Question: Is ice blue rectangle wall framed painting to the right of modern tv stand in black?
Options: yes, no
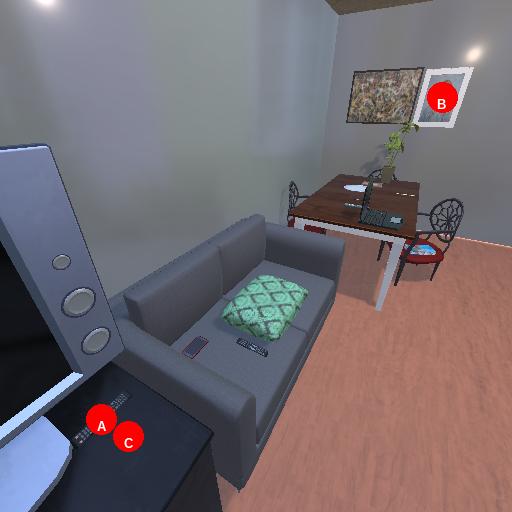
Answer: yes